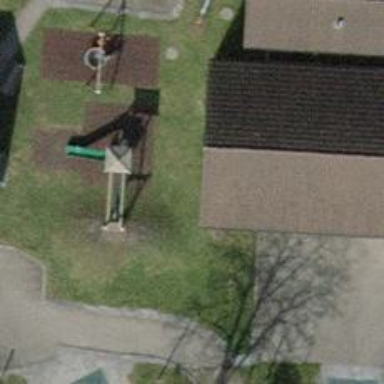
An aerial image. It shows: Surveillance system is in place.